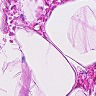
Metastatic tissue present: no